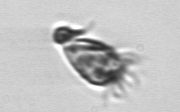
Label: Paratontonia_gracillima